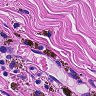
Metastatic tissue present: no